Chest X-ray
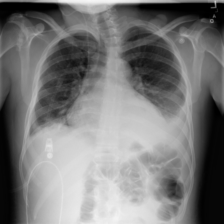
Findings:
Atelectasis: negative
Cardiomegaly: negative
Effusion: negative
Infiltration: negative
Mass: negative
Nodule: negative
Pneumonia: negative
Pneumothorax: negative
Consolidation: negative
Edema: negative
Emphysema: negative
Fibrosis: negative
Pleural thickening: negative
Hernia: negative